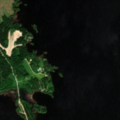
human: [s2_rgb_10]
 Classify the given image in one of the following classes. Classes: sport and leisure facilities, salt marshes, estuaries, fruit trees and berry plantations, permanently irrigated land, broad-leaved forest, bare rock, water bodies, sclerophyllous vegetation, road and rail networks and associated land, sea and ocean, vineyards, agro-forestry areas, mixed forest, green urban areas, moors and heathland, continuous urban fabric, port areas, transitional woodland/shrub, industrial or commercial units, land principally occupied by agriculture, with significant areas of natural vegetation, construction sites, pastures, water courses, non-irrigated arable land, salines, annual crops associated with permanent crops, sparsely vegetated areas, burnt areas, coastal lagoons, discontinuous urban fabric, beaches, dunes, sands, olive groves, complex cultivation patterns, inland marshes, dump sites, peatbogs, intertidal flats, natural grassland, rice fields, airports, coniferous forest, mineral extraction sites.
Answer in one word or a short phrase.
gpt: coniferous forest, mixed forest, water bodies